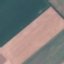
Land use / land cover: AnnualCrop